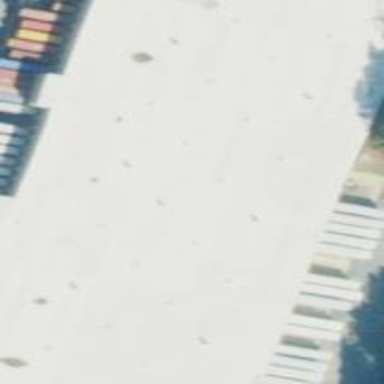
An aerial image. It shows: Warehouse building.